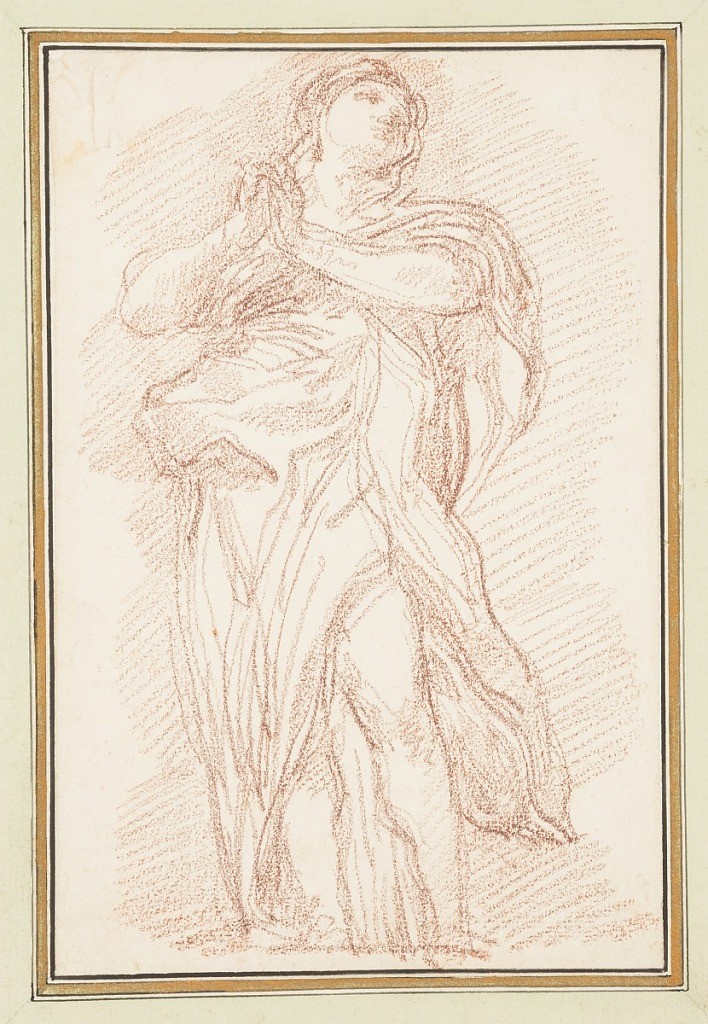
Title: St. Mary of Egypt from St. Peter's colonnade
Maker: Lazzaro Morelli
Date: ca. 1759–70
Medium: Red chalk on paper
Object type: Drawing
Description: Drawing after statue by Lazzaro Morelli of St. Mary of Egypt (S. Maria Egiziaca), located on the North Colonnade of St. Peter's. She raises and clasps her hands in front of her and looks to her left.